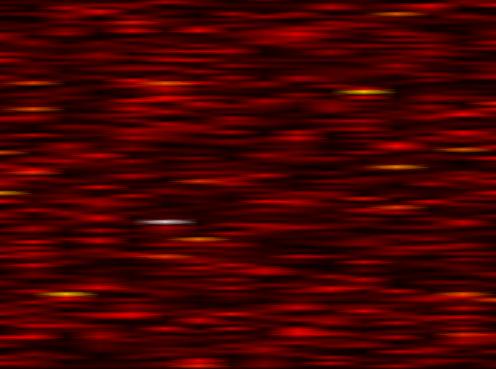
Label: OFDM